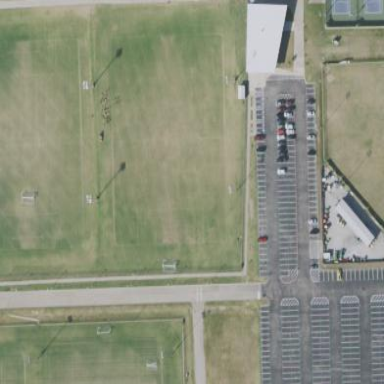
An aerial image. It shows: Grass pitch designated for soccer.